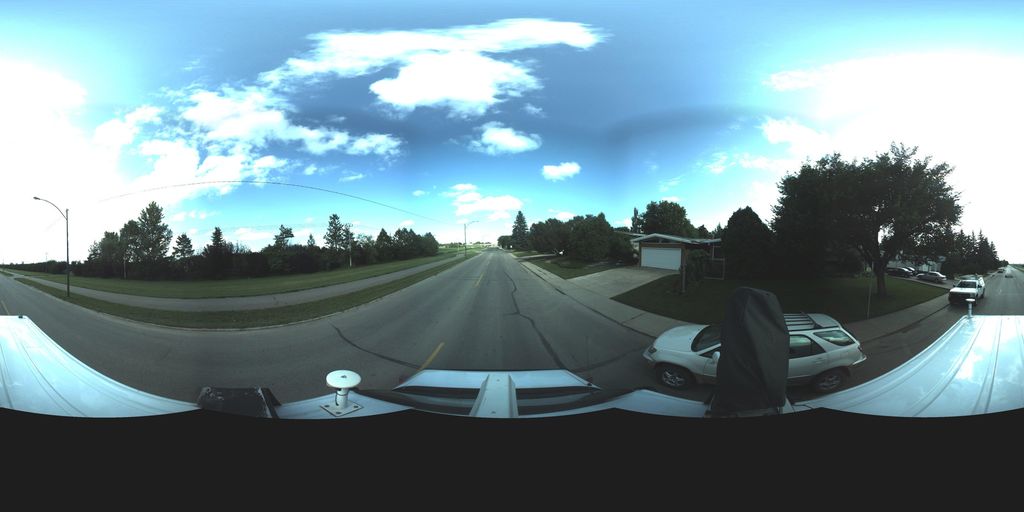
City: saskatoon